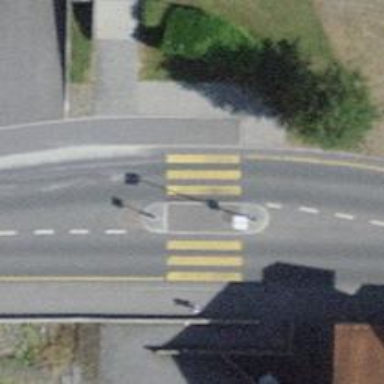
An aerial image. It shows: Kerb barrier.